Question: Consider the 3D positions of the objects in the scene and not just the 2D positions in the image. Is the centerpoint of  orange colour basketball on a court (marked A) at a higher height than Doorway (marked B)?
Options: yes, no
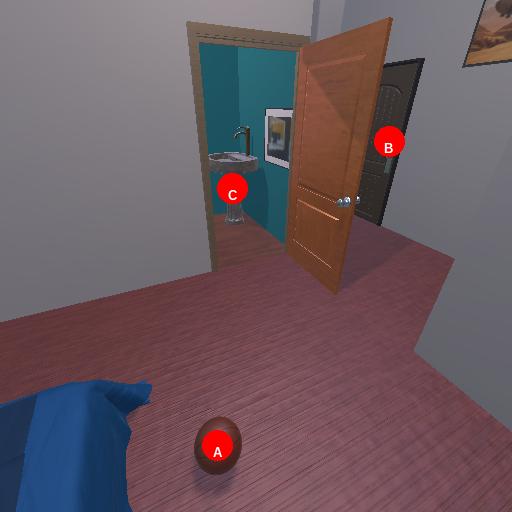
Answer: yes